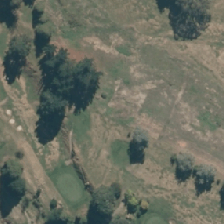
Land cover: urban_parkland